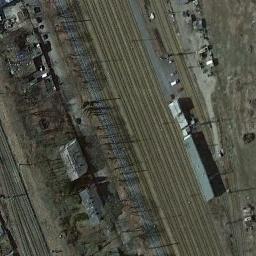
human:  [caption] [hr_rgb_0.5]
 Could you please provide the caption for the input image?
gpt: The railway is on the bare land next to some houses .

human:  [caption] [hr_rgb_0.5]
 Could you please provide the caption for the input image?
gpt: Both sides of the railway are neat trees .

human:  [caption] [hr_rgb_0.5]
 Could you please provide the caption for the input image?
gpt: Many buildings of different shapes and sizes are beside the railway .

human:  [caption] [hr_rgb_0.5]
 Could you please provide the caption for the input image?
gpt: These railways have no trains on the railways and some bare trees and houses are between the railways .

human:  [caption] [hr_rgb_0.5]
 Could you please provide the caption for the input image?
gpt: There are some buildings and withered trees beside the railway .